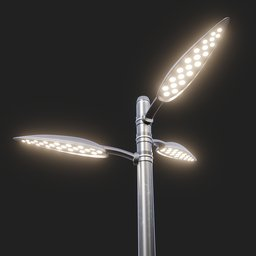
Label: lighting